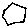
Label: hexagon